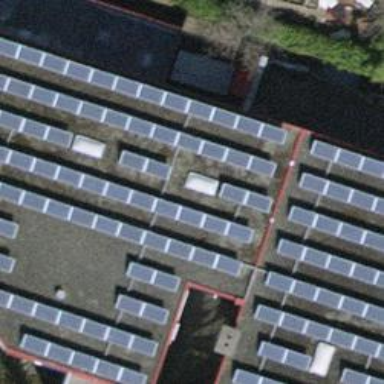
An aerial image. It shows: Solar power generator with photovoltaic panels.